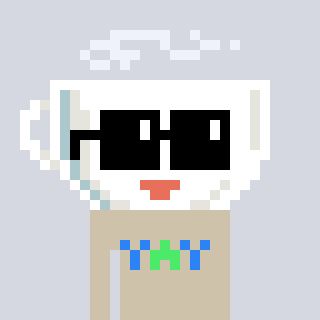
a pixel art character with square black sunglasses, a mug-shaped head and a bege-colored body on a cool background